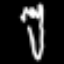
Label: fork